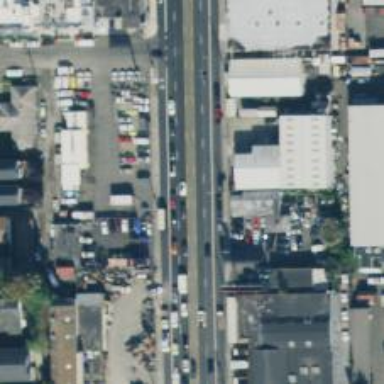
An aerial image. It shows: Primary highway with separate asphalt sidewalk.